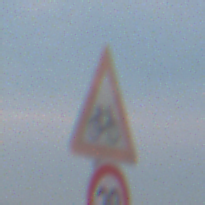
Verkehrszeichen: RadverkehrLinks
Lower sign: Geschwindigkeit20
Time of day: SunriseSunset
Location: Outdoor (Nature)
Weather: PartlyCloudy
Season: NotSpecified
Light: Natural